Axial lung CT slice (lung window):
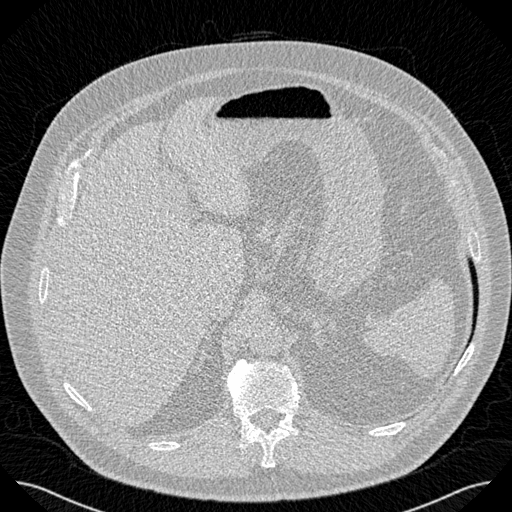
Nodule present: no